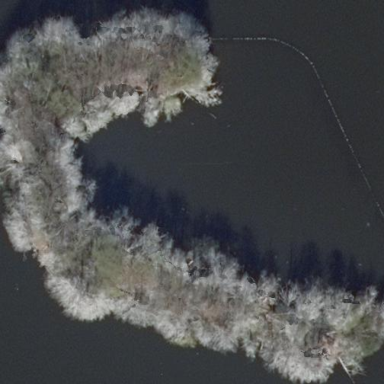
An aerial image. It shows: Islet covered with mixed woodland.